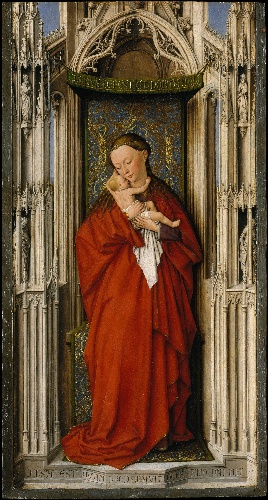
Title: Virgin and Child in a Niche
Artist: Netherlandish Painter
Artist bio: ca. 1500
Date: ca. 1500
Object type: Painting
Classification: Paintings
Medium: Oil on wood
Dimensions: 23 x 12 1/8 in. (58.4 x 30.8 cm)
Department: European Paintings
Credit line: Marquand Collection, Gift of Henry G. Marquand, 1889
Accession year: 1889
Repository: Metropolitan Museum of Art, New York, NY
Tags: Madonna and Child|Virgin Mary